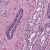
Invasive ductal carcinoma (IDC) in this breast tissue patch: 1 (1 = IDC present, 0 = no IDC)